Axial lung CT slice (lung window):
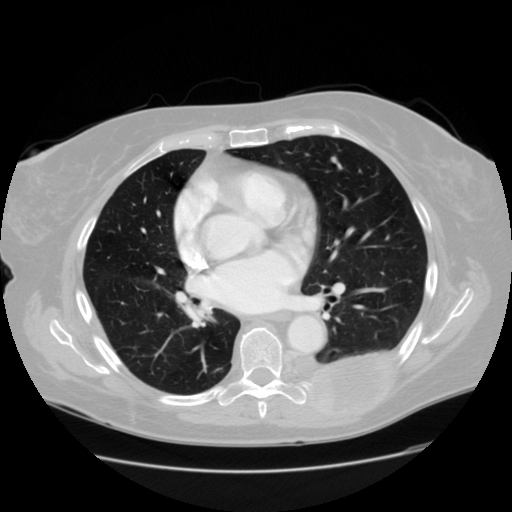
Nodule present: no